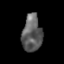
Tissue: lung
Cell type: Epithelial cells
Senescence score: 0.2085
Nuclear area (px): 708
Mean DAPI intensity: 95.037